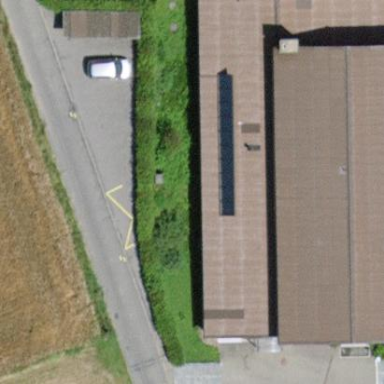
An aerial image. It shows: Building that is sports hall.